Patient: sex F, age 58
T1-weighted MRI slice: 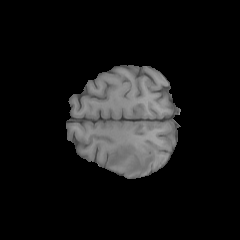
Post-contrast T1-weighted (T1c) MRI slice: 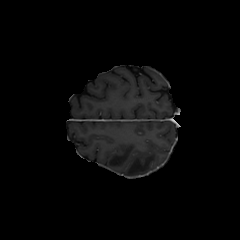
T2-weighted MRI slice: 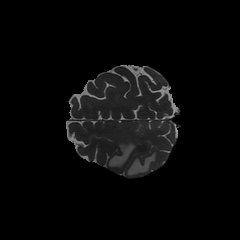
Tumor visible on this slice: yes
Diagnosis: Glioblastoma, IDH-wildtype
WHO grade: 4